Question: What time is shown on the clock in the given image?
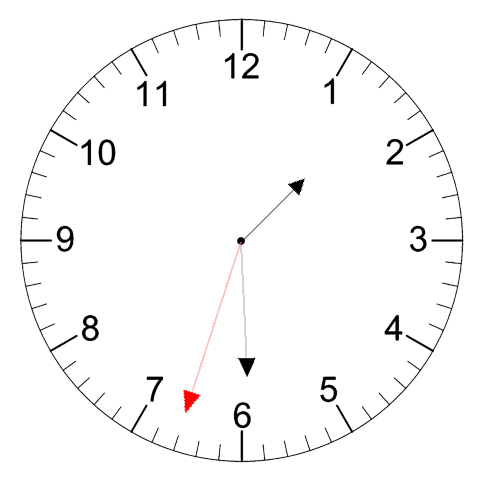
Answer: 01:29:33